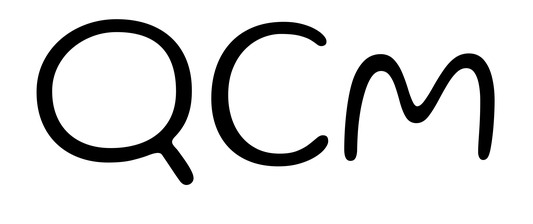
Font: Gluten_ExtraLight